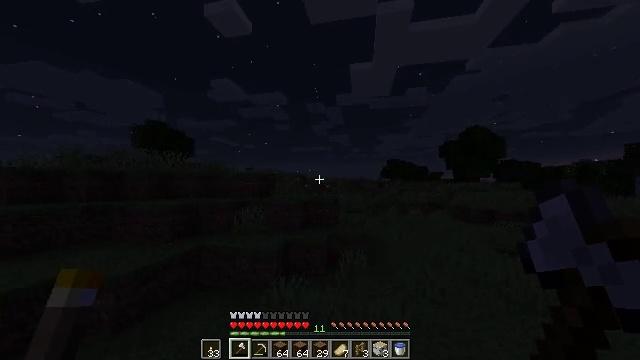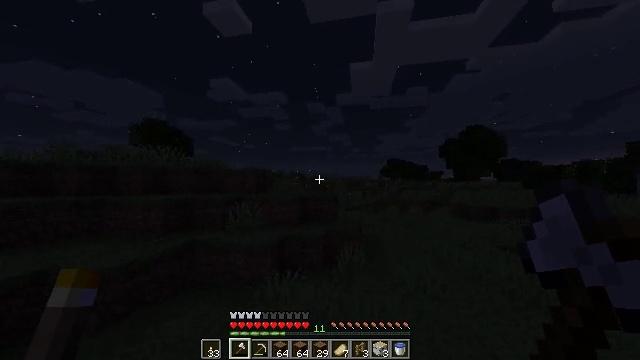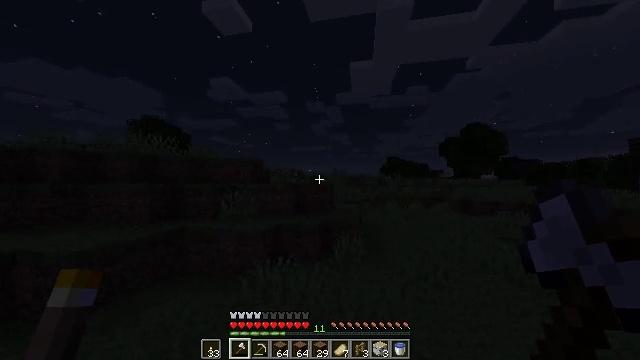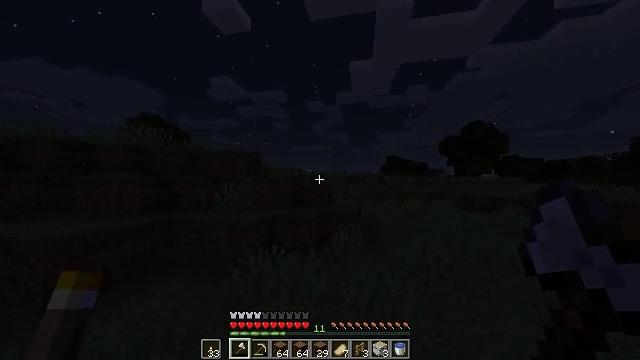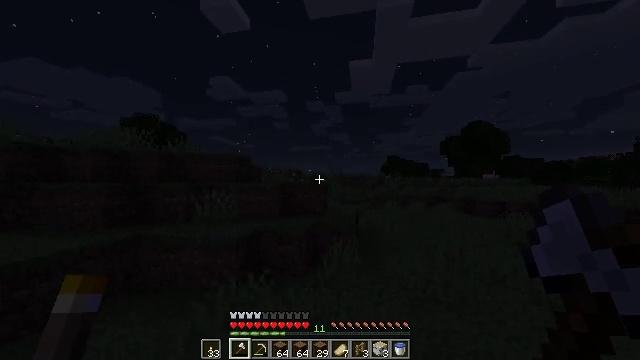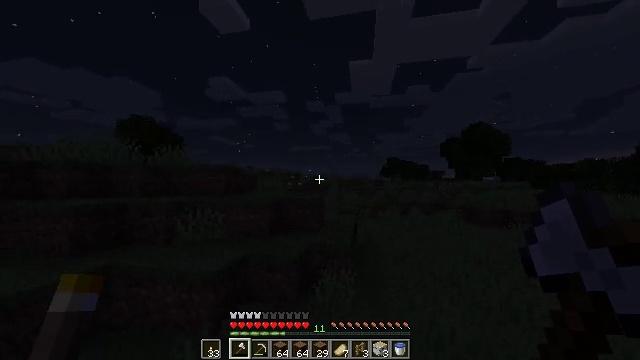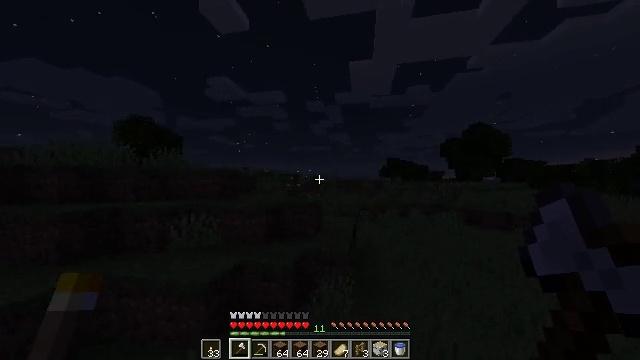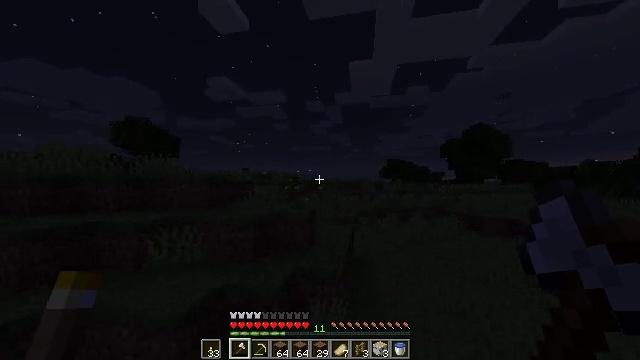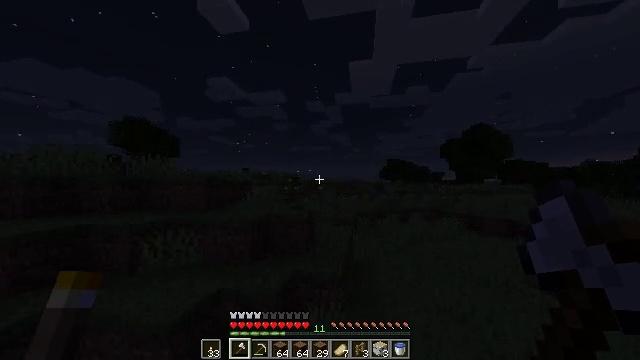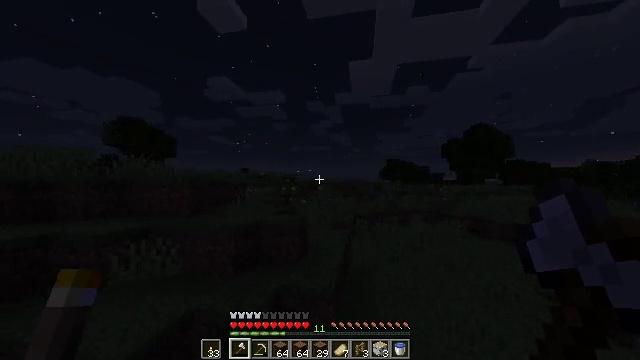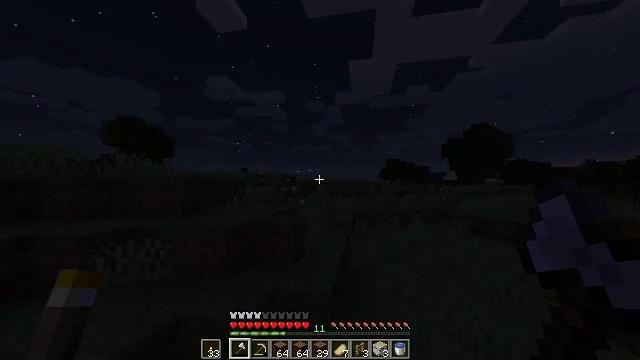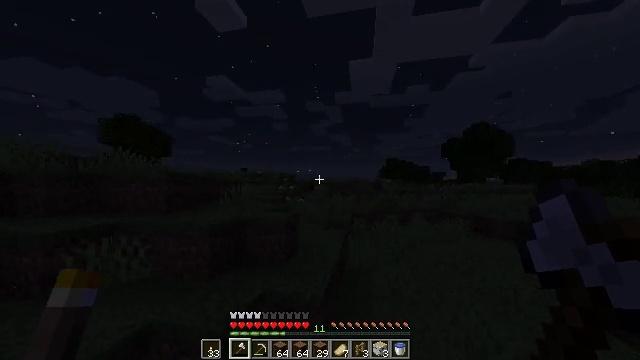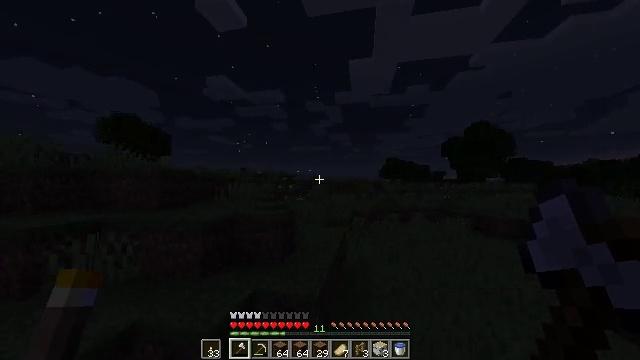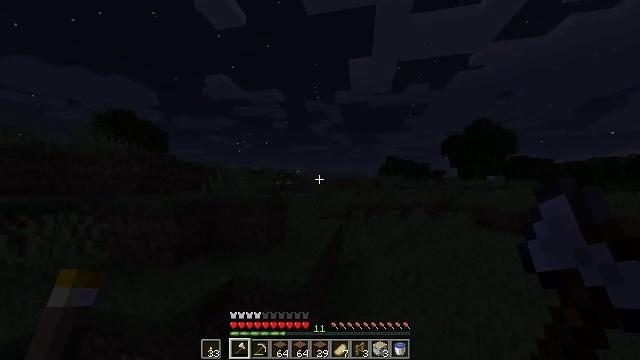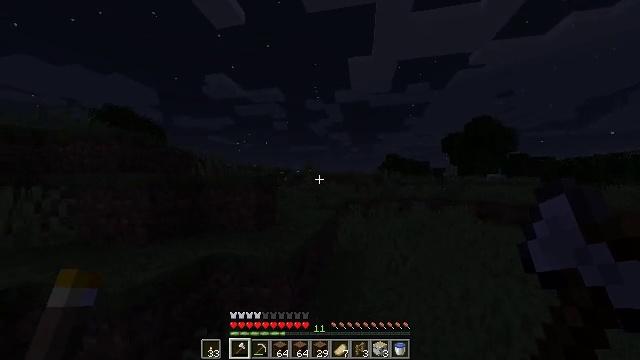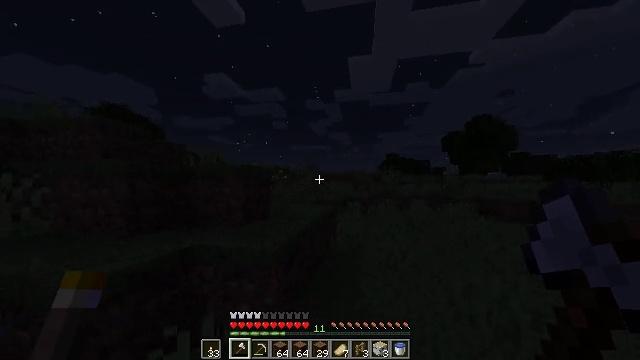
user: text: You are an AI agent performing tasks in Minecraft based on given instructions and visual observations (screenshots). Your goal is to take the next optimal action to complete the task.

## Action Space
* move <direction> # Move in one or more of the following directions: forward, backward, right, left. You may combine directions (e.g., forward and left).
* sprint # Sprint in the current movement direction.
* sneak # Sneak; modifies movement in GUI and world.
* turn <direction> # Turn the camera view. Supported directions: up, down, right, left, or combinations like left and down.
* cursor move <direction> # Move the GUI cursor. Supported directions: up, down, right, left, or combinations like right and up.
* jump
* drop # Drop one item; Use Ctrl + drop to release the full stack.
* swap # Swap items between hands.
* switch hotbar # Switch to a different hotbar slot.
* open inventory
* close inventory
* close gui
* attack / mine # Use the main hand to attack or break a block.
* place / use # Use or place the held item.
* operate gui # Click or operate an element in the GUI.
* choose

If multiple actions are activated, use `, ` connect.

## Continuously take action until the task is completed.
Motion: motion action
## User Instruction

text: Remove the white bed from its place.
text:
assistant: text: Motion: move forward, sprint
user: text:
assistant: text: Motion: move forward, sprint
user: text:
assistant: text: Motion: move forward and move right, sprint, jump
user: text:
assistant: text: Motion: move forward and move right, sprint, jump
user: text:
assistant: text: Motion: move forward and move right, sprint, jump
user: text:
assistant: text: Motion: move forward and move right, sprint, jump
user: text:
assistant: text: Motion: move forward and move right, sprint
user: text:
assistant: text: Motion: move forward, sprint
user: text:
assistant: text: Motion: move forward, sprint
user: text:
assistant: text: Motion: move forward, sprint
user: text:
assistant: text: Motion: move forward and move right, sprint
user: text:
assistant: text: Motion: move forward and move right, sprint
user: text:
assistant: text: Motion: move forward and move right, sprint
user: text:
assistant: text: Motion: move forward and move right, sprint
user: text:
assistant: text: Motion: move forward and move right, sprint
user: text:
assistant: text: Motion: move forward and move right, sprint
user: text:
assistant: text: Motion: move forward, sprint
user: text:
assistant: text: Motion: move forward, sprint
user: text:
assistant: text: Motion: move forward, sprint
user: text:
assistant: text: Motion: move forward, sprint, jump
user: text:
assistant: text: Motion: move forward and move right, sprint, jump
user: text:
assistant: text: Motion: move forward and move right, sprint, jump
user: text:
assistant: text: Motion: move forward and move right, sprint, jump
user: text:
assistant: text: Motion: move forward and move right, sprint, jump
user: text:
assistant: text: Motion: move forward and move right, sprint
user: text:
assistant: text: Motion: move forward, sprint
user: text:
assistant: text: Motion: move forward, sprint
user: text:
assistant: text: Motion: move forward and move right, sprint
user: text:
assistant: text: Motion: move forward and move right, sprint
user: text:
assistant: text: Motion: move forward and move right, sprint